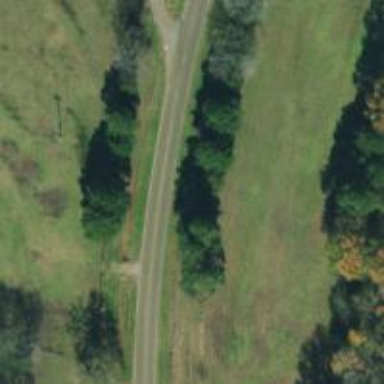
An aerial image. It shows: Tertiary road.